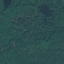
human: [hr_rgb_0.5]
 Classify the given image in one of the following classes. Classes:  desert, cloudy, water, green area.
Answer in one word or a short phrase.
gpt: green area